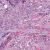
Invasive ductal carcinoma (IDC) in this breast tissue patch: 1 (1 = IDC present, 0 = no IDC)